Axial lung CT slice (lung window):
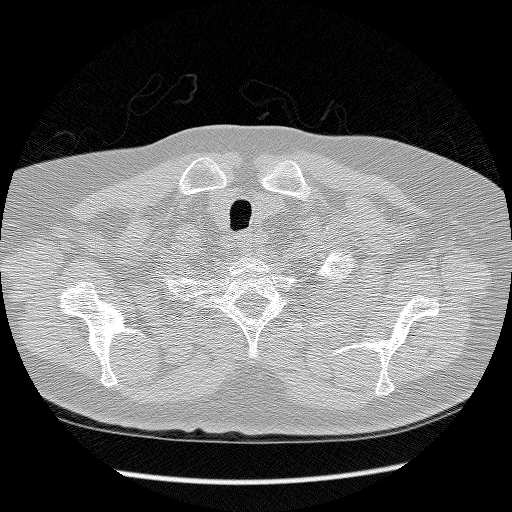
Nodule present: no